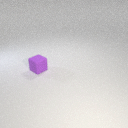
small purple rubber cube